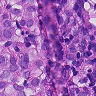
Metastatic tissue present: yes